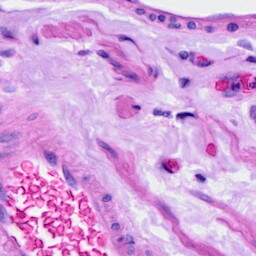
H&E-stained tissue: Ovarian